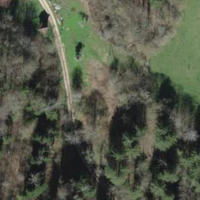
EUNIS habitat code: 44
Species observed at this site:
Vicia sepium
Idaea dimidiata
Gymnocarpium robertianum